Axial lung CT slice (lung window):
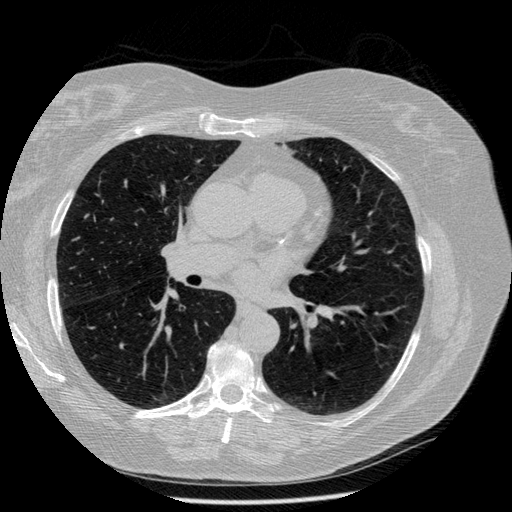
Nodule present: no